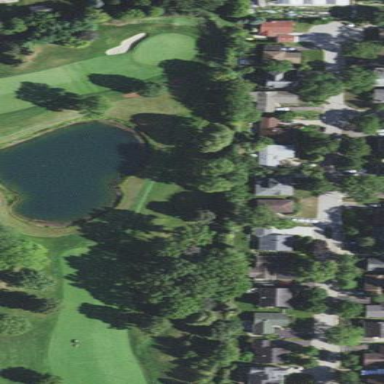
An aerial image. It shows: Water hazard on golf course.